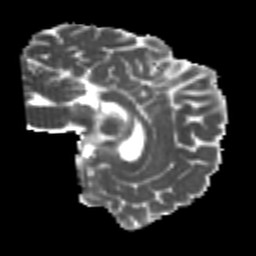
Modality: MD
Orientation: sagittal
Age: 23
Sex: male
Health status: healthy
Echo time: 0.074 s